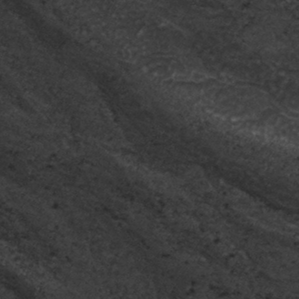
Label: frost